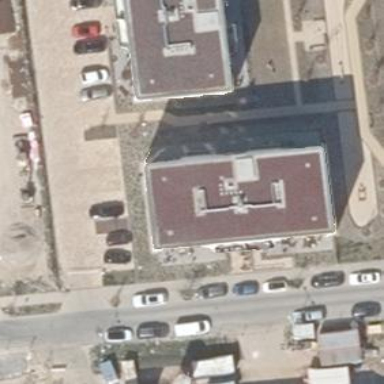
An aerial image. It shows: Flat-roofed apartment building.